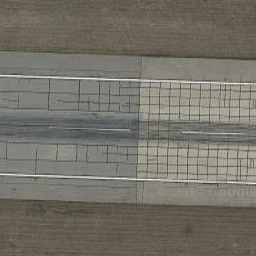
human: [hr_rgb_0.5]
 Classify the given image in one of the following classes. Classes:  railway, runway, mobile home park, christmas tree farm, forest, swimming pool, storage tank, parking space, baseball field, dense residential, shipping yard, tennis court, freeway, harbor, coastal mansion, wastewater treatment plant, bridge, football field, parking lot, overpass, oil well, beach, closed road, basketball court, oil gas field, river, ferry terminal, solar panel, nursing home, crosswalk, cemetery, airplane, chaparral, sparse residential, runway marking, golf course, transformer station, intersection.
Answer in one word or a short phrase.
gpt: runway